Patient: sex M, age 65
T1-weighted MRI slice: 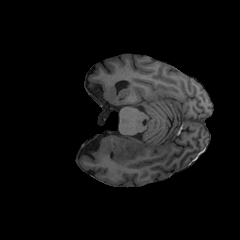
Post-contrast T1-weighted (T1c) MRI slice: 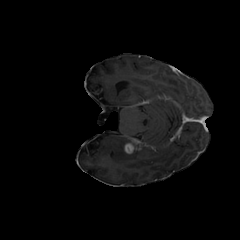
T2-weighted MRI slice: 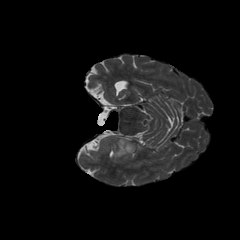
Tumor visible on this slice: yes
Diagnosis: Glioblastoma, IDH-wildtype
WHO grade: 4